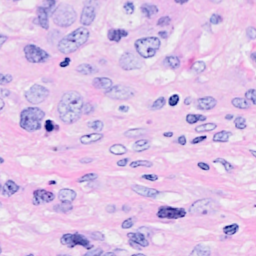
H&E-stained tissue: Breast